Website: walmart
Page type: account-selection
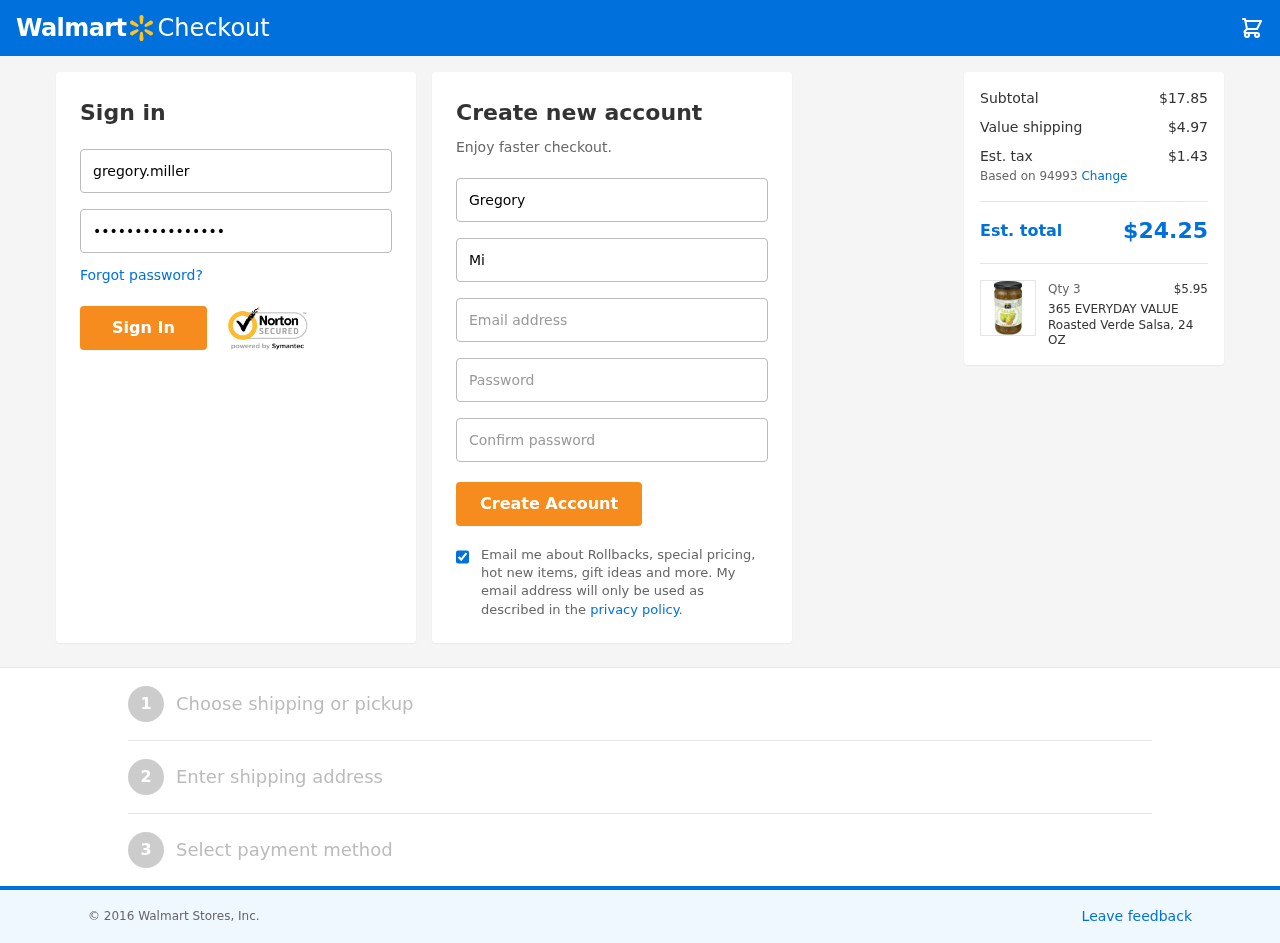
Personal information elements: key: PII_EMAIL
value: gregory.miller@hotmail.com
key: PII_FIRSTNAME
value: Gregory
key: PII_LASTNAME
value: Miller
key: PII_LOGIN_USERNAME
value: gregory.miller
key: PII_POSTCODE
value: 94993
Product elements: key: PRODUCT1_NAME
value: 365 EVERYDAY VALUE Roasted Verde Salsa, 24 OZ
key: PRODUCT1_PRICE
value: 5.95
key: PRODUCT1_QUANTITY
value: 3
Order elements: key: ORDER_SUBTOTAL
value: $17.85
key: ORDER_SHIPPING_COST
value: $4.97
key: ORDER_TAX
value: $1.43
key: ORDER_TOTAL
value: $24.25